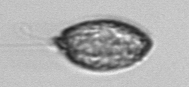
Label: Katodinium_or_Torodinium